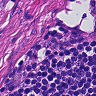
Metastatic tissue present: yes